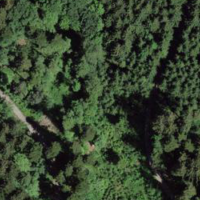
EUNIS habitat code: 43
Species observed at this site:
Lonicera acuminata